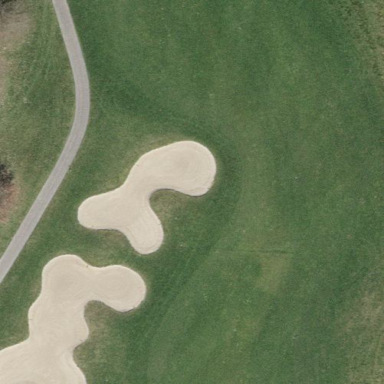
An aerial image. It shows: Sand bunker on golf course.